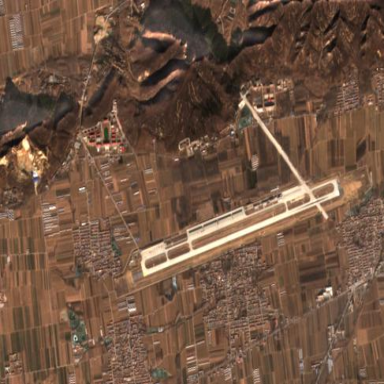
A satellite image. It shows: Military airfield located within aerodrome.